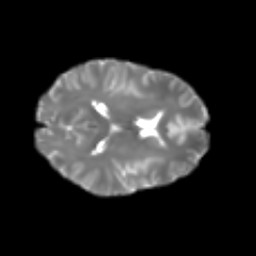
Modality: T2w
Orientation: axial
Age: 20
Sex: female
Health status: healthy